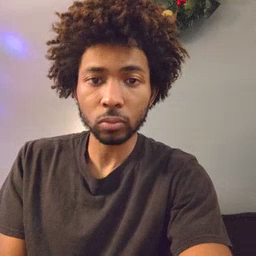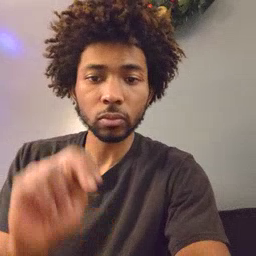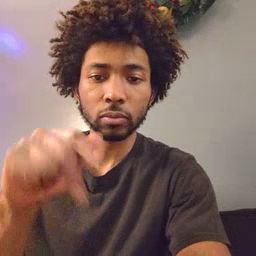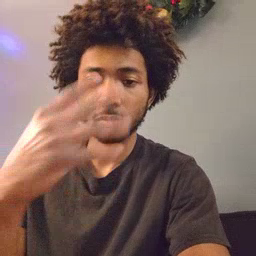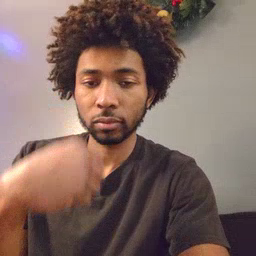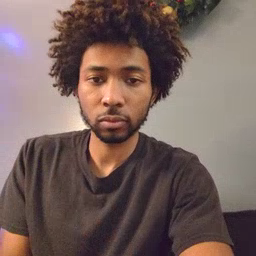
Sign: nap